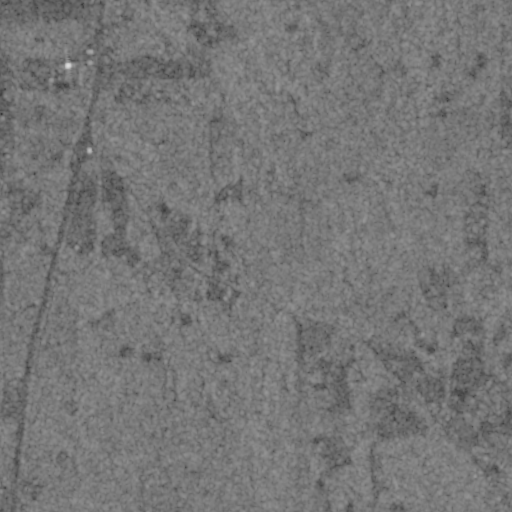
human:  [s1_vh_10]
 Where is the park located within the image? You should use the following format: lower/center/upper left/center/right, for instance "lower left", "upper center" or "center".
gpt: The park is located in the center of the image.
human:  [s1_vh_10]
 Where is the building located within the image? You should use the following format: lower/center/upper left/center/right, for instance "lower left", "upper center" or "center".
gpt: The building is located in the center of the image.
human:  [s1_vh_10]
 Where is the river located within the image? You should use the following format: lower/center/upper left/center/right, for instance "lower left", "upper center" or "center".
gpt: The river is located in the left of the image.
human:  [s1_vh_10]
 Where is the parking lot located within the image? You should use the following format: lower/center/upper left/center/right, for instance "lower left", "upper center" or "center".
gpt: There is no parking lot in the image.

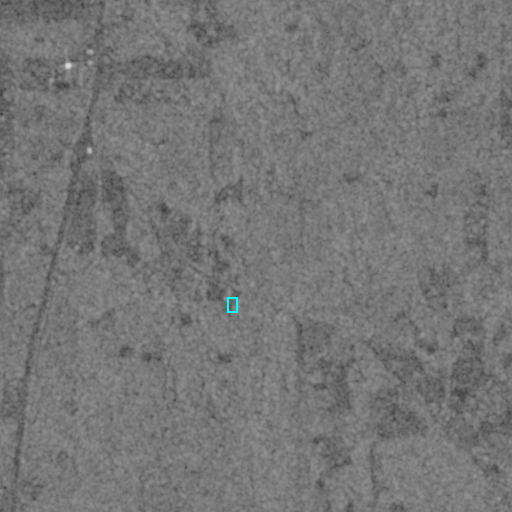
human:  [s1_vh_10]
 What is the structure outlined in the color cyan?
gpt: The structure outlined in cyan is a park.
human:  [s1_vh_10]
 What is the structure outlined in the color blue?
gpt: There is no blue outline.